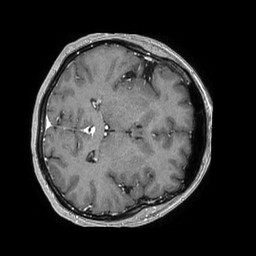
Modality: T1w
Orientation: axial
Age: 47
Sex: female
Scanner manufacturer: philips
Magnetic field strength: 1.5 T
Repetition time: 0.007604 s
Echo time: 0.003456 s